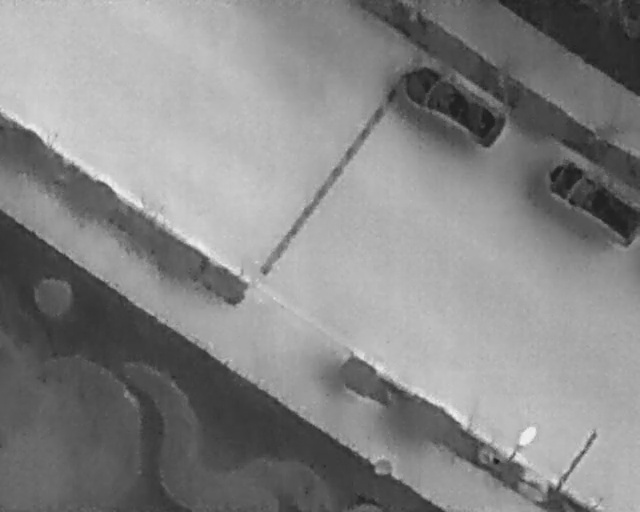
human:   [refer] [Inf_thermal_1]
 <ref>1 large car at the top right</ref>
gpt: <box>[[66, 8, 75, 31, 34]]</box>